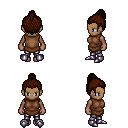
a pixel art fantasy rpg character, female body template, human, dark skin, brown tunic, metal pants, brown short topknot hairstyle, metal boots, four views (front, back, left, right), 2x2 character sprite sheet, small pixel art, hard edges, no anti-aliasing